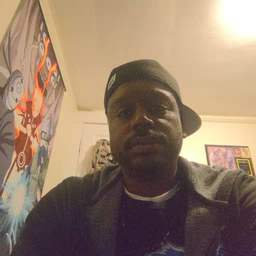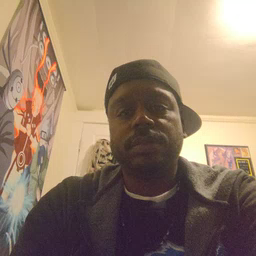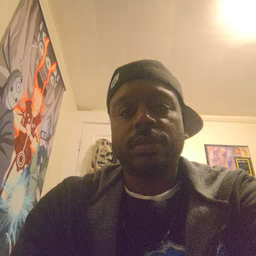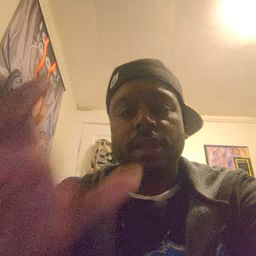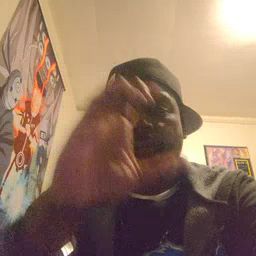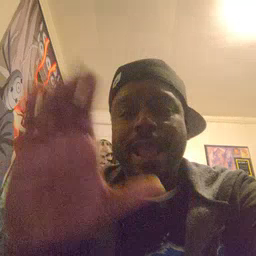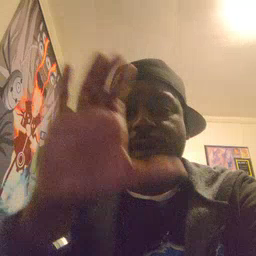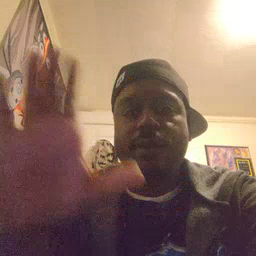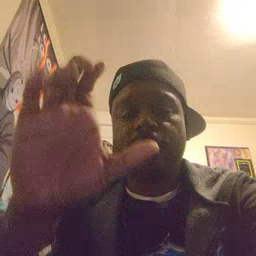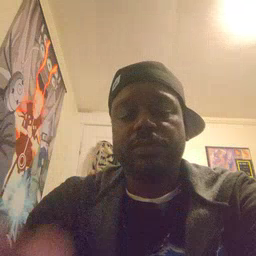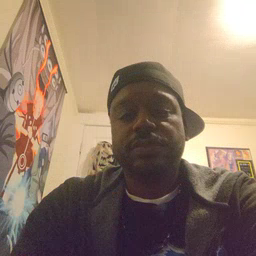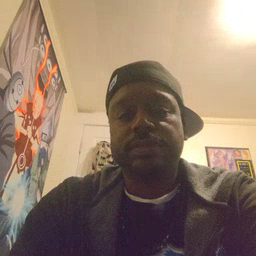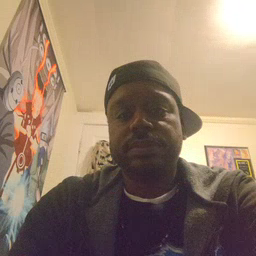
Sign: cloud